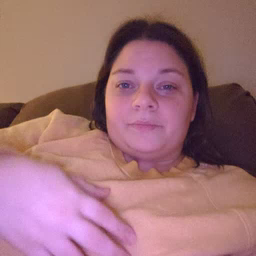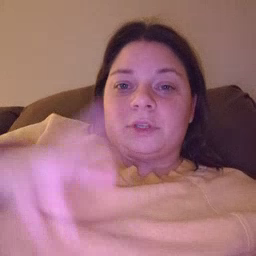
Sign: snow